Question: What is the reading of this measurement?
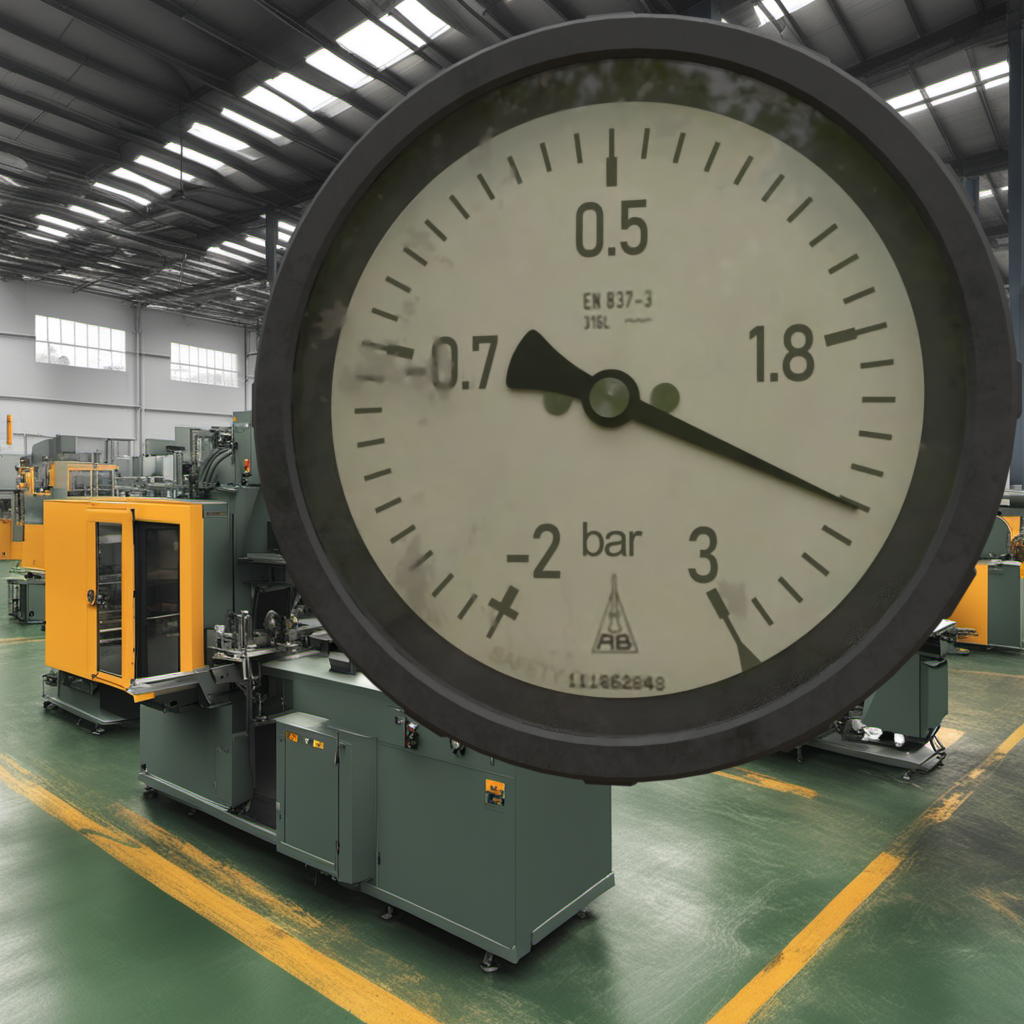
Answer: The result is 2.44
Question: What is the reading range of this measurement?
Answer: The range is from -2 to 3
Question: What is the minimum and maximum value of the measurement shown in the image?
Answer: The minimum value is -2 and the maximum value is 3